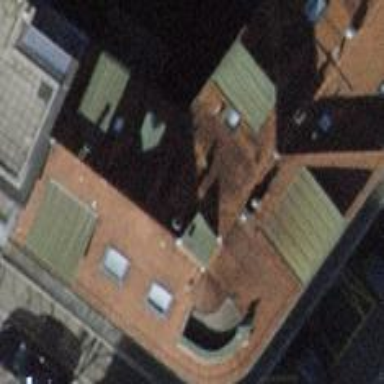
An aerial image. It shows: Hotel building.